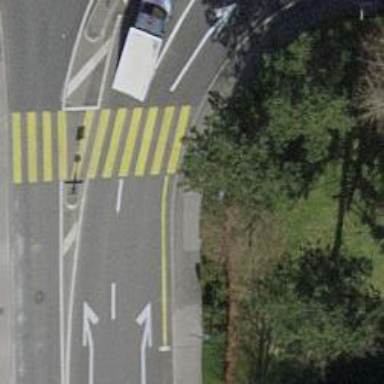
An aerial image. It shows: Kerb serving as barrier.